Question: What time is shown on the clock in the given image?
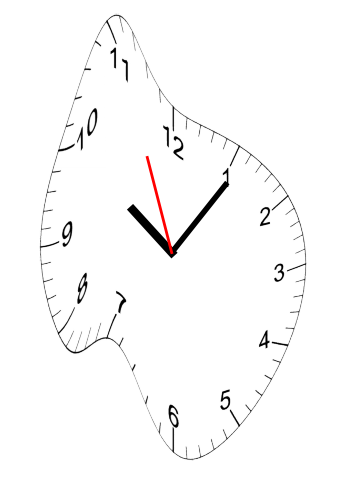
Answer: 10:05:56